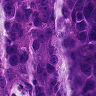
Metastatic tissue present: yes